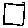
Label: square